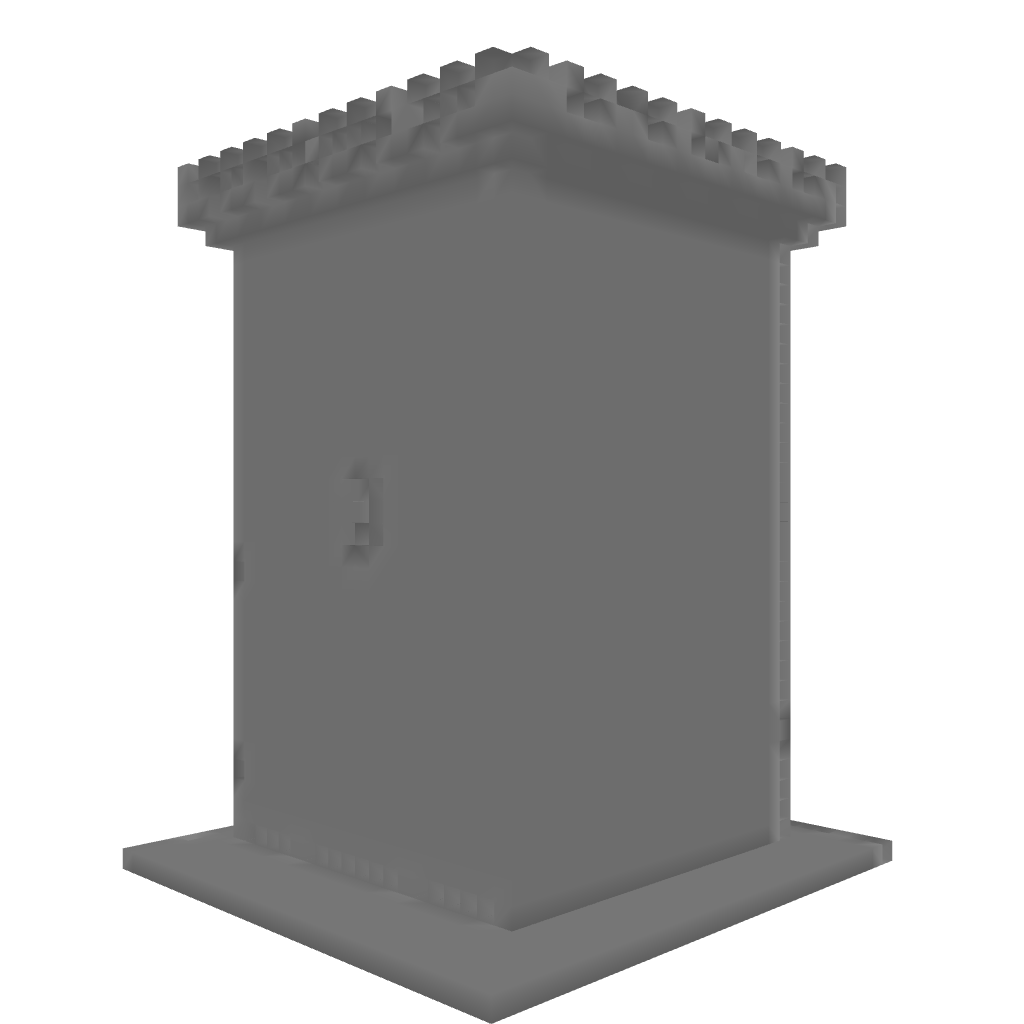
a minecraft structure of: Castle Tower high quality